Aerial crown-view tile of a tropical tree (Barro Colorado Island, Panama), acquired 20241216:
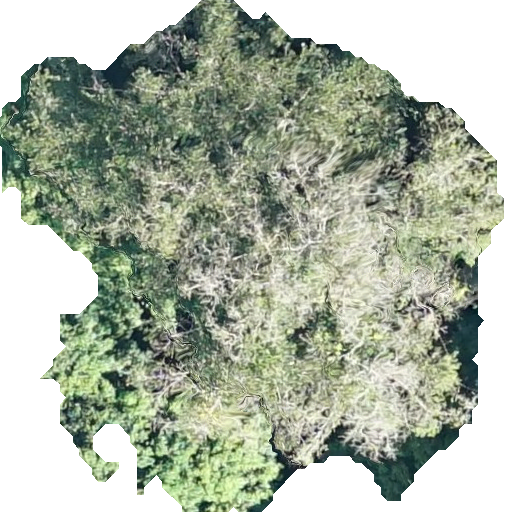
Species: Ficus obtusifolia
GBIF accepted scientific name: Ficus obtusifolia
Crown area: 264.163 m²